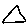
Label: triangle